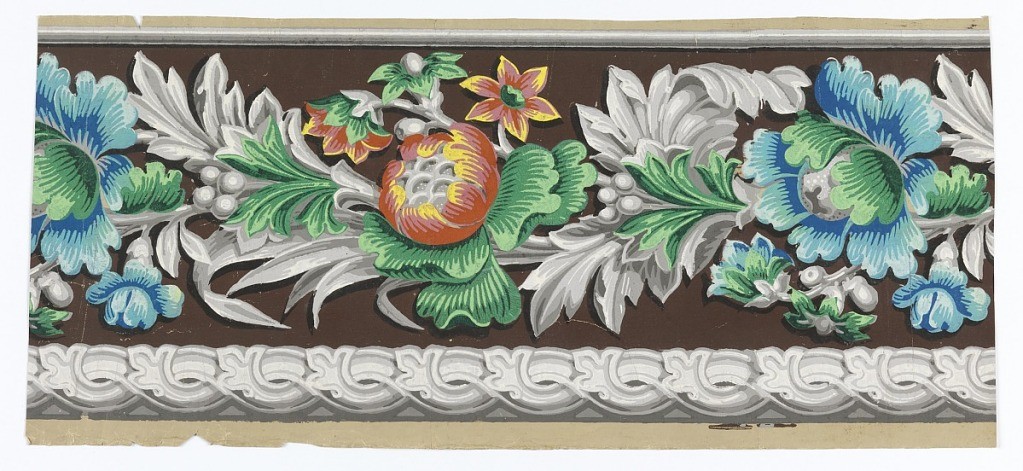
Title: Border
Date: ca. 1810–30
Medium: Block-printed on handmade paper
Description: Wide band of bright flowers over grisaille leaves, grisaille guilloche along bottom, on gray ground.